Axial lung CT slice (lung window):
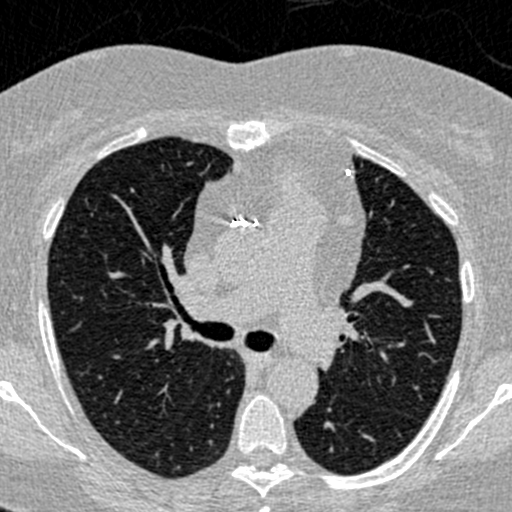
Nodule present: no